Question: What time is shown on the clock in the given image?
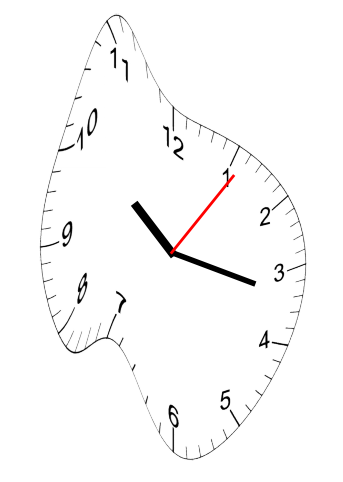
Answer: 10:17:06